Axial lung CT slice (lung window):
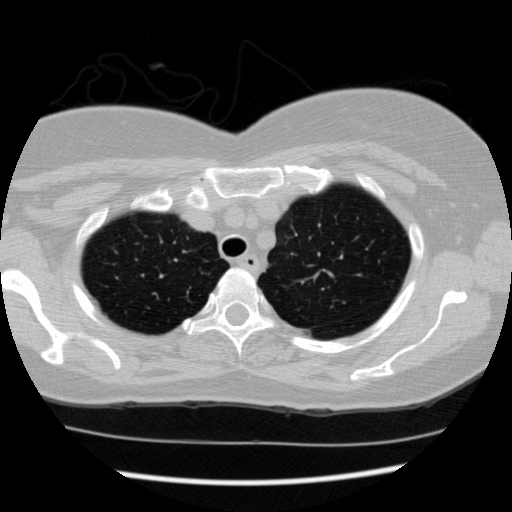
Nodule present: no